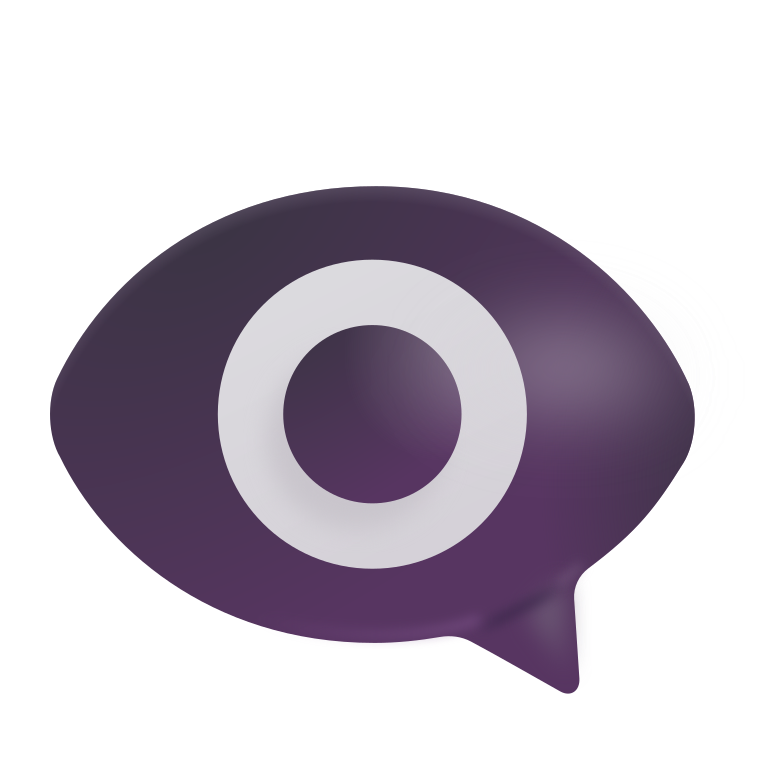
eye in speech bubble color